Question: '''
CREATE TABLE seller_details
(
seller_id integer PRIMARY KEY,
seller_name text
);
CREATE TABLE sales_data
(
seller_id integer,
quantity integer,
price_per_item integer
);
INSERT INTO seller_details VALUES (1, 'sam');
INSERT INTO seller_details VALUES (2, 'jack');
INSERT INTO seller_details VALUES (3, 'john');
INSERT INTO sales_data VALUES (1, 4, 100);
INSERT INTO sales_data VALUES (1, 5, 200);
INSERT INTO sales_data VALUES (1, 4, 300);
INSERT INTO sales_data VALUES (2, 2, 500);
INSERT INTO sales_data VALUES (2, 9, 300);
INSERT INTO sales_data VALUES (3, 1, 500);
COMMIT;
SELECT * FROM seller_details;
SELECT * FROM sales_data;
SELECT
seller_name,
(quantity * price_per_item) AS total_sales
FROM
seller_details sd, sales_data sda
GROUP BY
seller_name
ORDER BY
total_sales DESC
'''

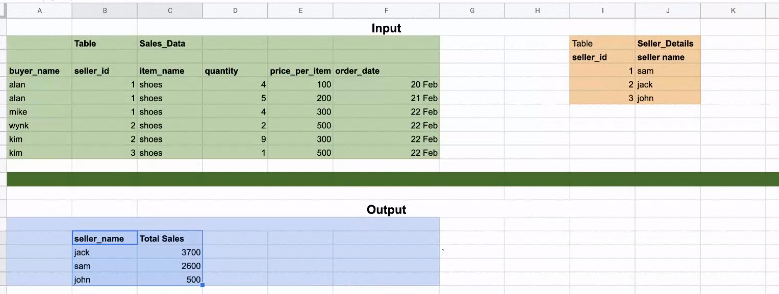
Answer: You seem to be missing the 'sum' from '(quantity*price_per_item) as total_sales' in your aggregation, however your real issue is how you have done your join on the tables. Your query is creating a cross join (see below) instead of an inner join i.e. you are generation more records and not based on a matched seller id. I recommend specifying the type of joins in the future
The query below makes these adjustments
'''
select seller_name, SUM(quantity*price_per_item) as total_sales
from seller_details sd
inner join sales_data sda ON sd.seller_id = sda.seller_id
group by seller_name
order by total_sales desc
'''
| seller_name | total_sales |
| ----------- | ----------- |
| jack | 3700 |
| sam | 2600 |
| john | 500 |
---
<URL>
I've included a demo of the cross join results received below for your perusal. When summed, these would give you greater total_sales than desired.
'''
select seller_name, quantity*price_per_item as total_sales
from seller_details sd,sales_data sda
order by seller_name
'''
| seller_name | total_sales |
| ----------- | ----------- |
| jack | 400 |
| jack | 1000 |
| jack | 1200 |
| jack | 1000 |
| jack | 2700 |
| jack | 500 |
| john | 400 |
| john | 1000 |
| john | 1200 |
| john | 1000 |
| john | 2700 |
| john | 500 |
| sam | 400 |
| sam | 1000 |
| sam | 1200 |
| sam | 1000 |
| sam | 2700 |
| sam | 500 |
---
<URL>
Let me know if this works for you.